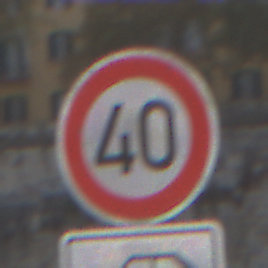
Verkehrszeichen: Geschwindigkeit40
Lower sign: HinweisDurchSinnbild14
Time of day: MorningAfternoon
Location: Outdoor (Suburban)
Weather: PartlyCloudy
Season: NotSpecified
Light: Natural